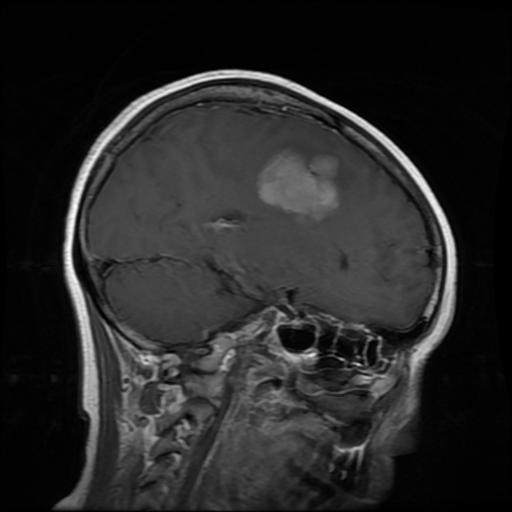
Label: meningioma